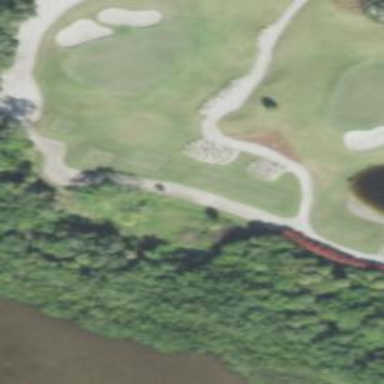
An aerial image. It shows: Area with grass used as rough in golf course.